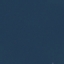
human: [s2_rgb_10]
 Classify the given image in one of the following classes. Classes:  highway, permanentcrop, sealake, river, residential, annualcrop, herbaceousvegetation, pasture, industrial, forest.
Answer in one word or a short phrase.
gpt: SeaLake